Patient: sex F, age 56
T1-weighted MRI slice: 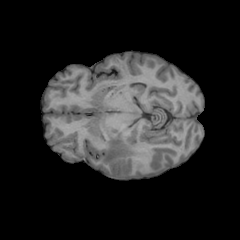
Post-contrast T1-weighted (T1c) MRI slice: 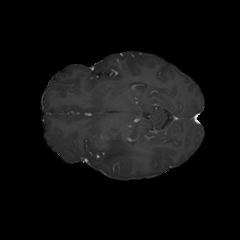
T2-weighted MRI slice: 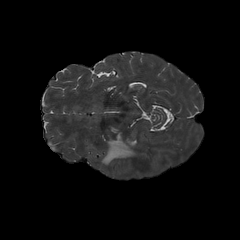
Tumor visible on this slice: yes
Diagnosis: Glioblastoma, IDH-wildtype
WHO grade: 4